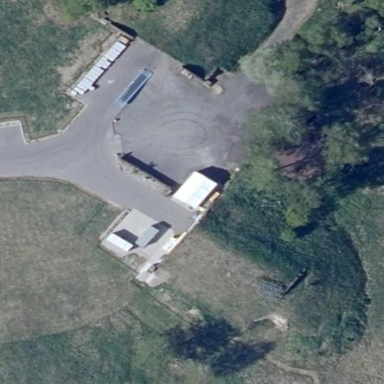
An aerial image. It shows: Bunker.